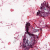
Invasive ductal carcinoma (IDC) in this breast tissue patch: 0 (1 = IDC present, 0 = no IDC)